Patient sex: M
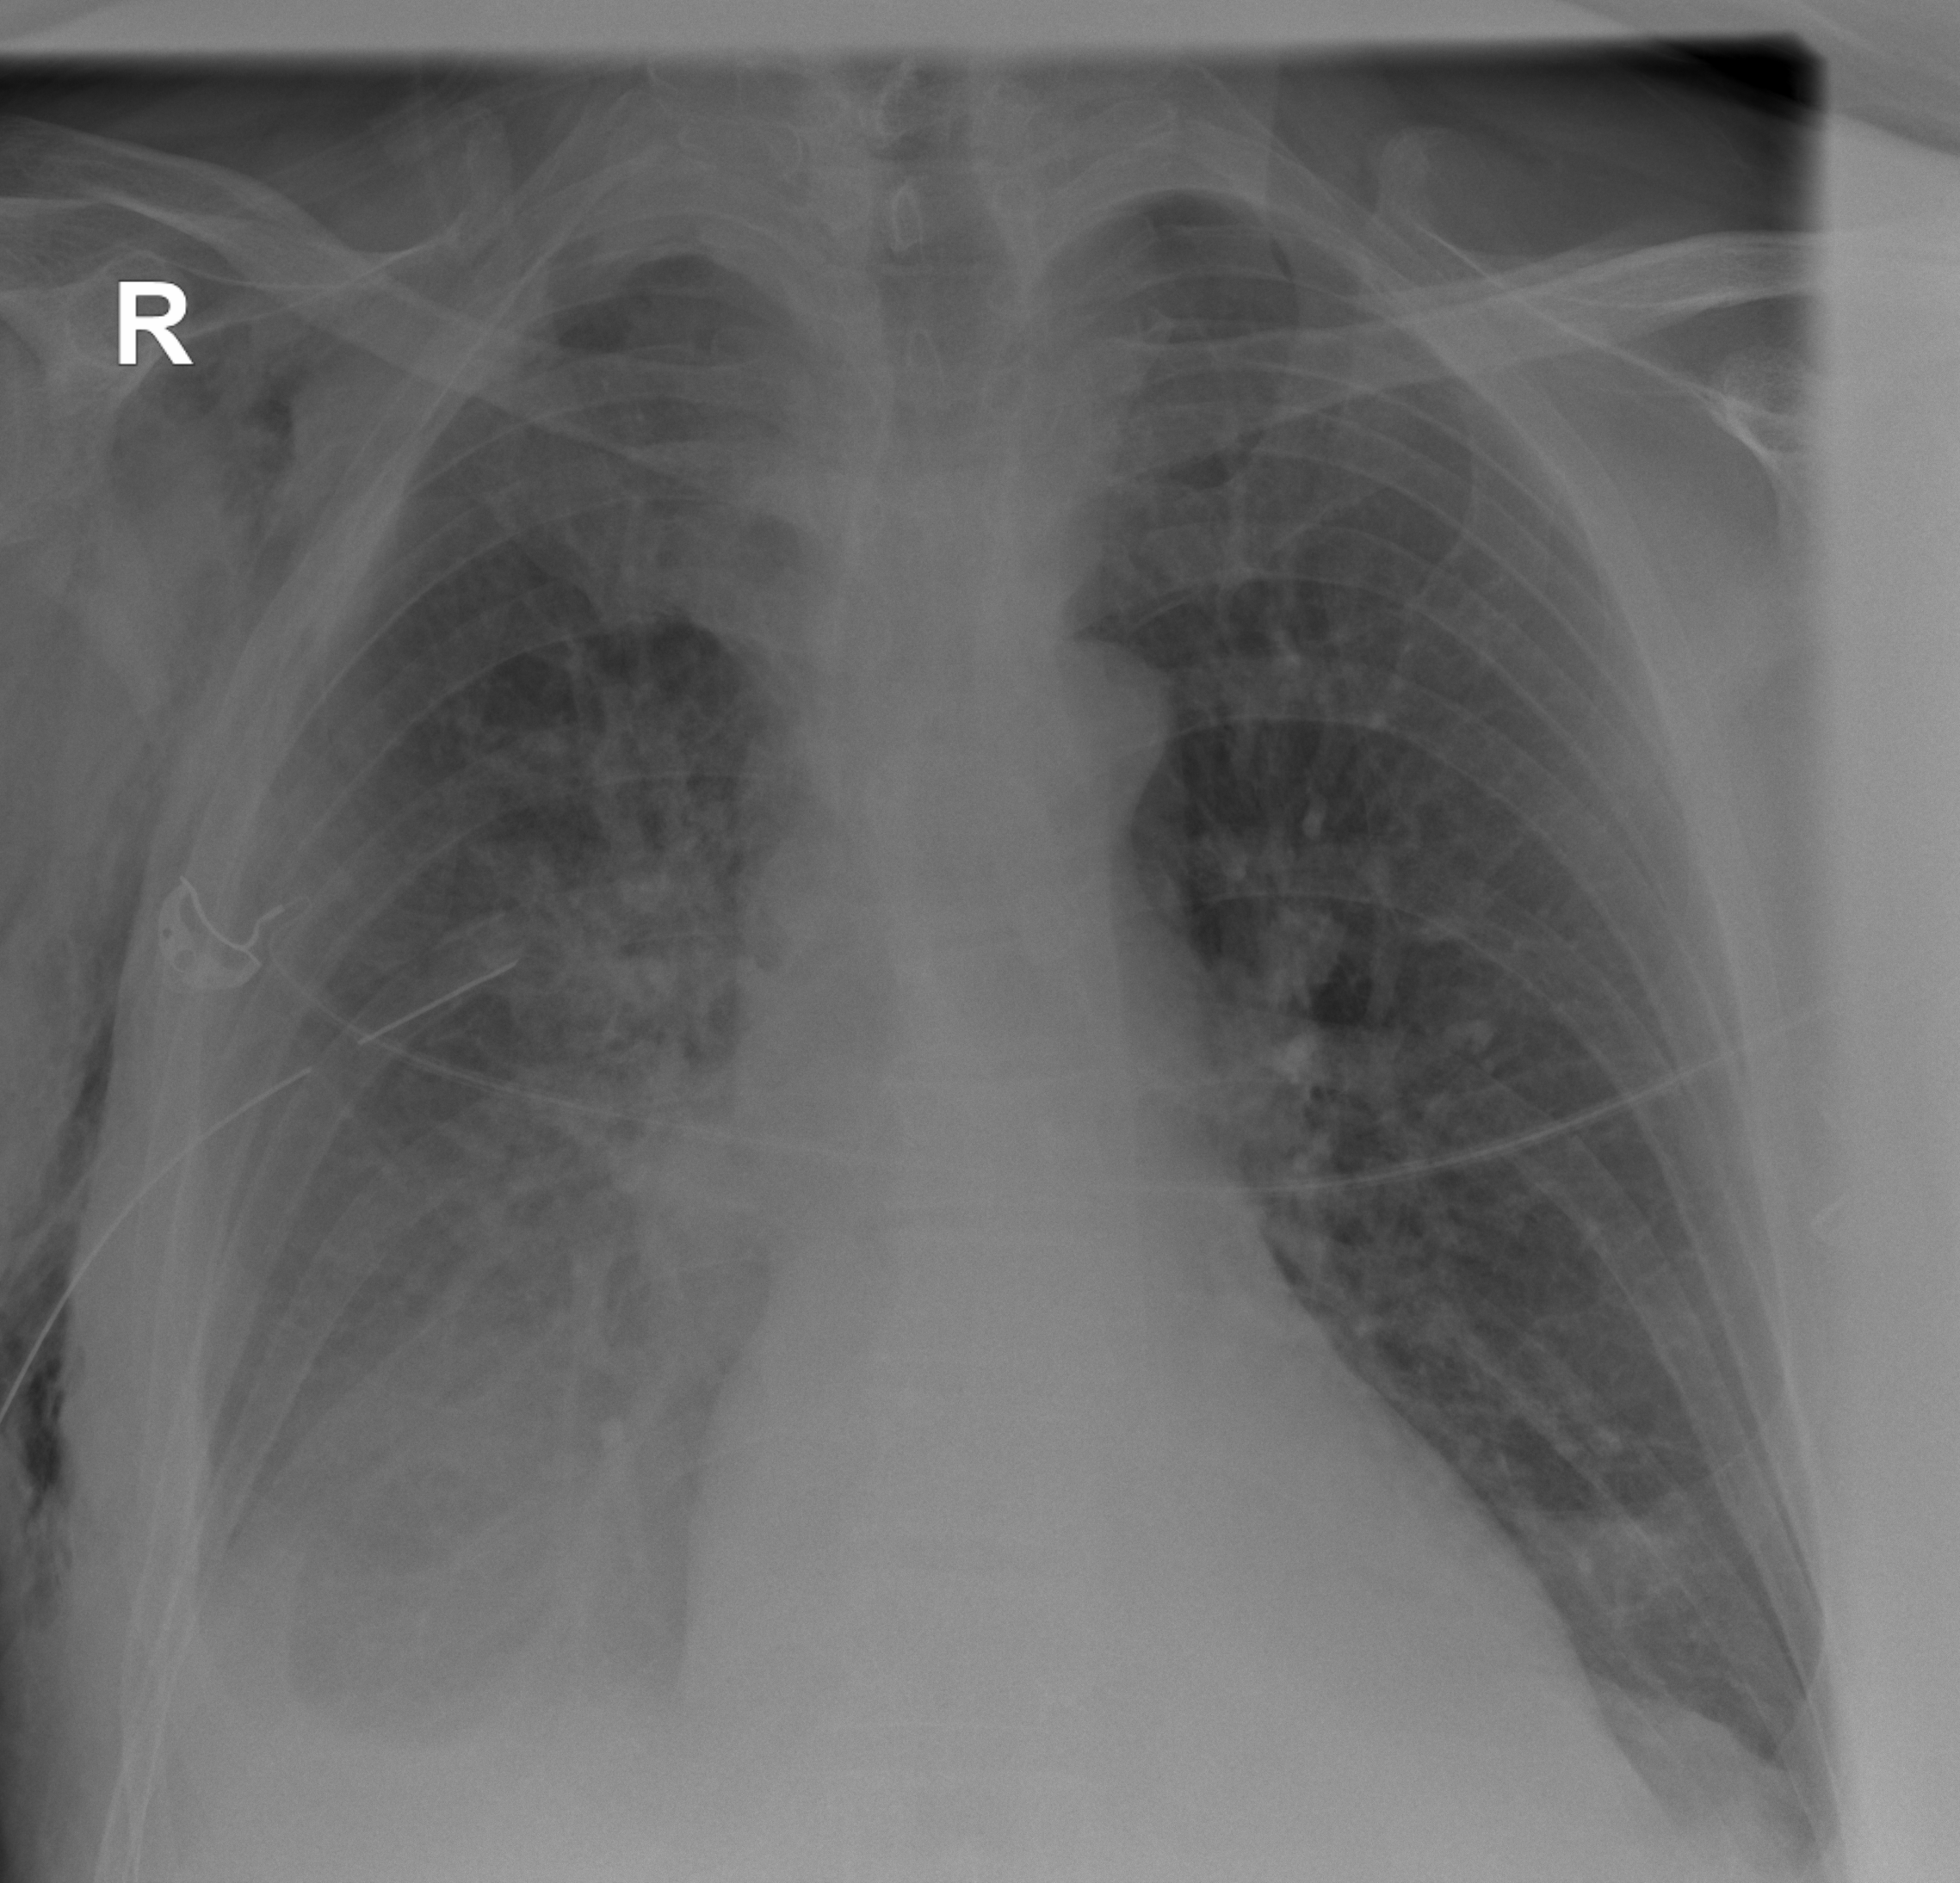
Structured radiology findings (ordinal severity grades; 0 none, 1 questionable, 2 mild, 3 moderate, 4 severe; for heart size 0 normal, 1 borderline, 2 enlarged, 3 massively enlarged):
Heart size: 0
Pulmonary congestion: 0
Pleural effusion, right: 3
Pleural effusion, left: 2
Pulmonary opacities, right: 2
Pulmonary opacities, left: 0
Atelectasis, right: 3
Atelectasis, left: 2